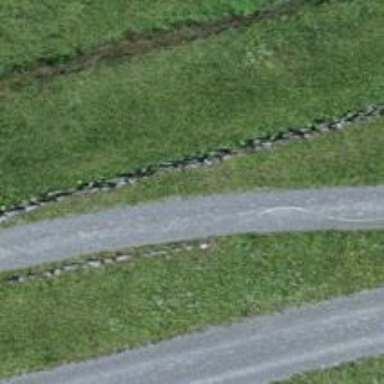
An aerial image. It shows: Track with fine gravel surface of grade2 quality.